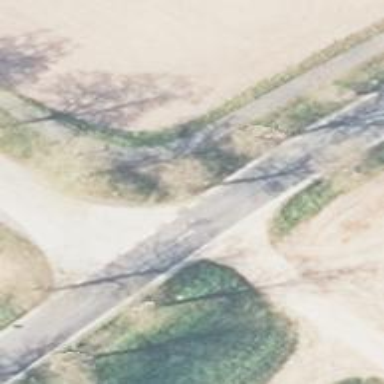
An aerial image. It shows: Secondary road with asphalt surface.